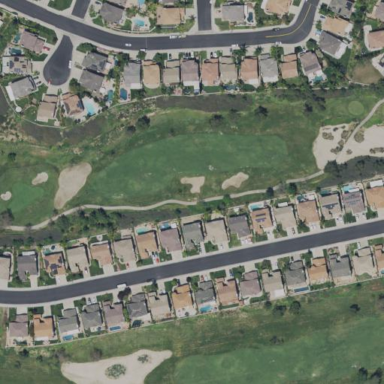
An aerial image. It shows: Area of rough grass used for golf.